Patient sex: F
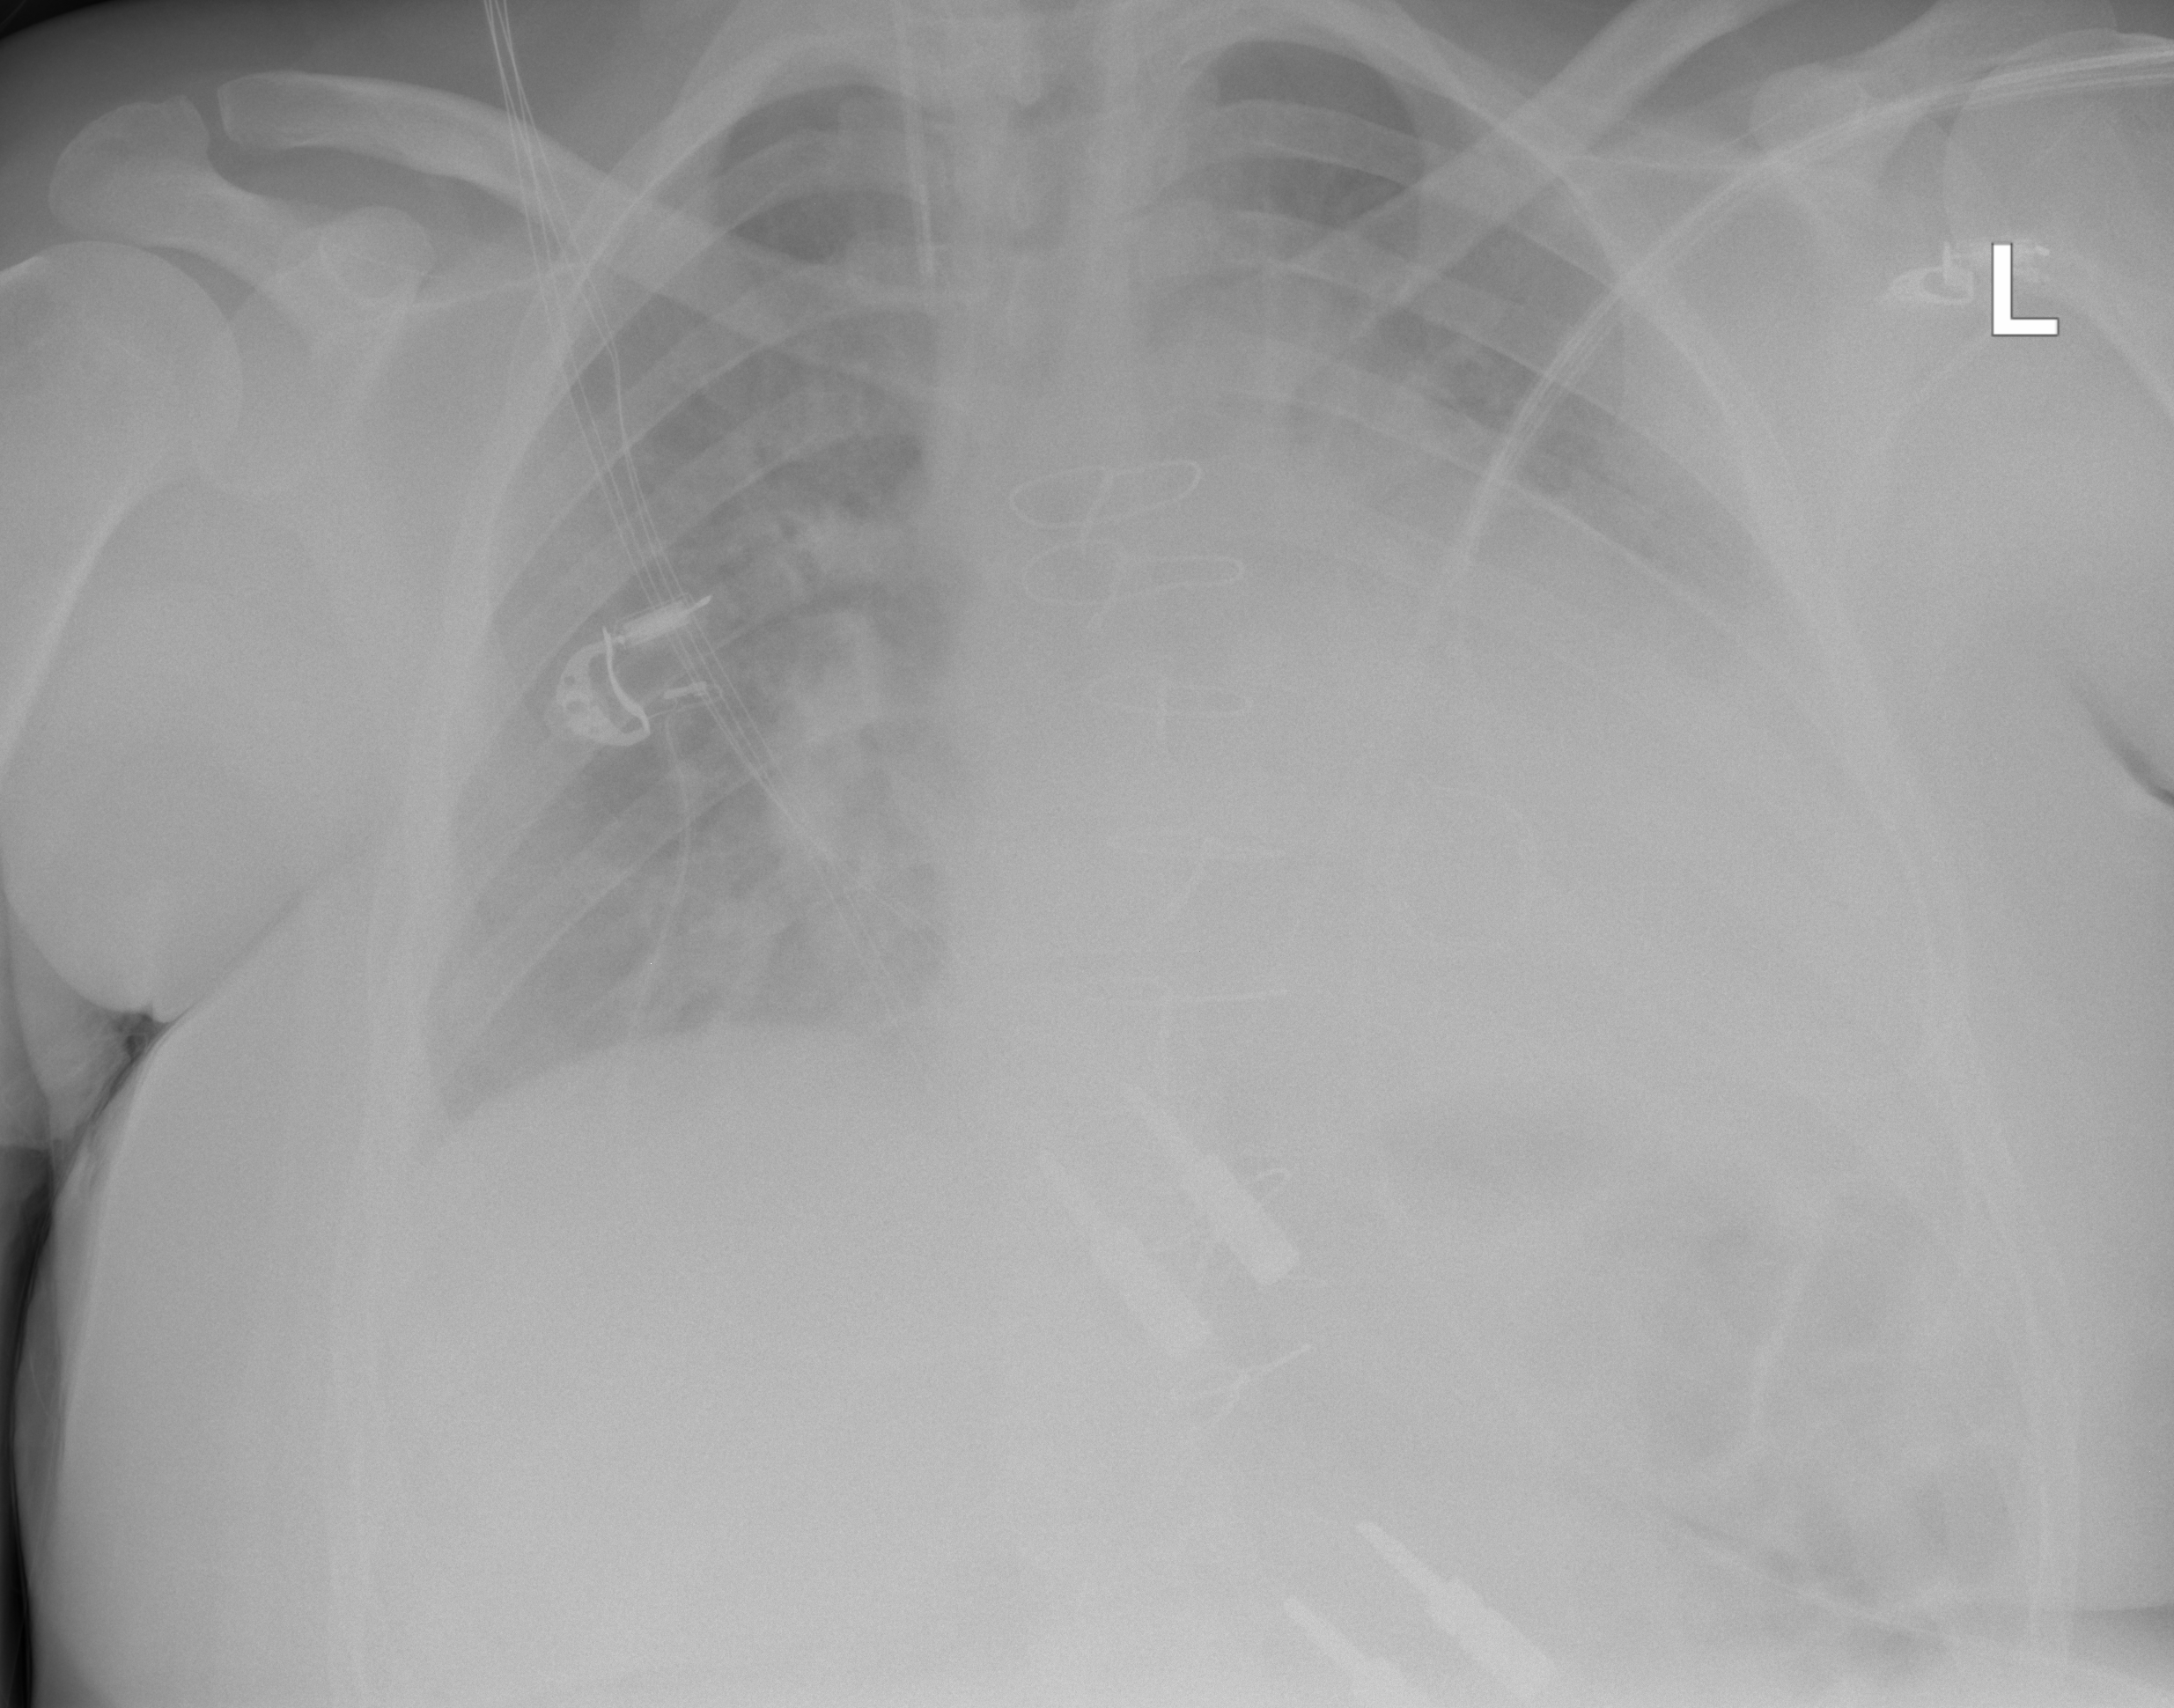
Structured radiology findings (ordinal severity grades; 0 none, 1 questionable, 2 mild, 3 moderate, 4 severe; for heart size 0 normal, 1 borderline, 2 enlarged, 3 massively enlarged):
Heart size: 3
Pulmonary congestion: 2
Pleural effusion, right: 0
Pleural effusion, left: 0
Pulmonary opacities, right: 0
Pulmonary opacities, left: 0
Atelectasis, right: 0
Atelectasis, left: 2